Field crop: maize
Growth stage: 1
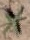
Species: atriplex